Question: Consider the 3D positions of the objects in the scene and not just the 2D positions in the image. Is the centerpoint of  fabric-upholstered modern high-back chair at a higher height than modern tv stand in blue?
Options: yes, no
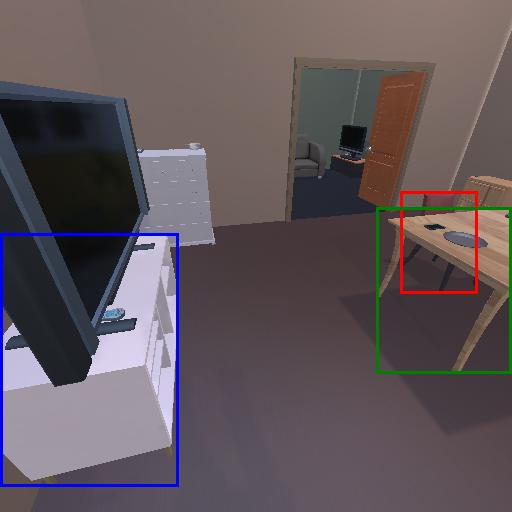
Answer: yes